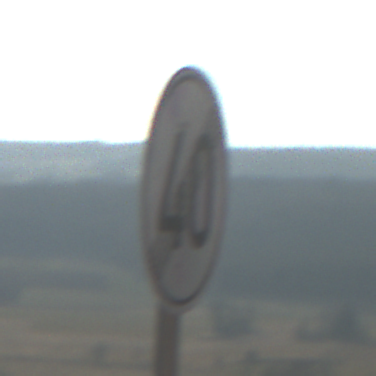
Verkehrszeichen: EndeGeschwindigkeit40
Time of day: MorningAfternoon
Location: Outdoor (Nature)
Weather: PartlyCloudy
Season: NotSpecified
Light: Natural